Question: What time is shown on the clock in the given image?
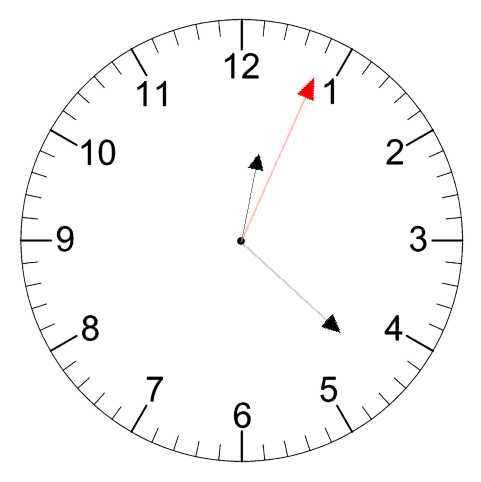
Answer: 12:22:04